Question:
How to get property Data from annotation?
I have:
'''
listSelected = [Properties]()
'''
I have problem to get image from list property to set it in pin
and have another problem to get my list to use in alertcontrollr to show my the property.
So how to do it?
'''
func drowPropertyOnMap(list: [Properties]) {
self.spinner.isHidden = false
self.spinner.startAnimating()
var annotations = [MKPointAnnotation]()
for (index, property) in list.enumerated() {
let propertyLat: CLLocationDegrees = property.Latitude as! CLLocationDegrees
let propertyLong: CLLocationDegrees = property.Longitude as! CLLocationDegrees
let coordinate = CLLocationCoordinate2D(latitude: propertyLat, longitude: propertyLong)
let span: MKCoordinateSpan = MKCoordinateSpanMake(0.1, 0.1)
let center: CLLocationCoordinate2D = CLLocationCoordinate2DMake(coordinate.latitude, coordinate.longitude)
let region: MKCoordinateRegion = MKCoordinateRegionMake(center, span)
self.mapView.setRegion(region, animated: true)
let pointAnnotation = MKPointAnnotation()
pointAnnotation.coordinate = coordinate
pointAnnotation.title = property.Title
pointAnnotation.subtitle = property.Description
annotations.append(pointAnnotation)
}
// stop spinner
self.spinner.stopAnimating()
self.spinner.isHidden = true
self.mapView.addAnnotations(annotations)
}
// MARK: - MapViewDelegate
func mapView(_ mapView: MKMapView, viewFor annotation: MKAnnotation) -> MKAnnotationView? {
if (annotation is MKUserLocation) {
//if annotation is not an MKPointAnnotation (eg. MKUserLocation),
//return nil so map draws default view for it (eg. blue dot)...
return nil
}
let reuseId = "test"
var annotationView = mapView.dequeueReusableAnnotationView(withIdentifier: reuseId)
if annotationView == nil {
annotationView = MKAnnotationView(annotation: annotation, reuseIdentifier: reuseId)
annotationView?.image = UIImage(named:"homeIconPin")
annotationView?.isEnabled = true
annotationView?.canShowCallout = true
let leftIconView = UIImageView(frame: CGRect(x: 0, y: 0, width: 53, height: 53))
leftIconView.image = UIImage(named: "IMG_3")
annotationView?.leftCalloutAccessoryView = leftIconView
let btn = UIButton(type: .infoLight)
annotationView?.rightCalloutAccessoryView = btn
return annotationView
} else {
//we are re-using a view, update its annotation reference...
annotationView?.annotation = annotation
}
return annotationView
}
func mapView(_ mapView: MKMapView, annotationView view: MKAnnotationView, calloutAccessoryControlTapped control: UIControl) {
let property = view.annotation as! Properties
let placeName = property.Title! as String
let placeInfo = property.Description! as String
let ac = UIAlertController(title: placeName, message: placeInfo, preferredStyle: .alert)
ac.addAction(UIAlertAction(title: "OK", style: .default))
present(ac, animated: true)
}
'''
So I need to call property in:
'''
func mapView(_ mapView: MKMapView, annotationView view: MKAnnotationView, calloutAccessoryControlTapped control: UIControl) {
}
'''
How to make that?
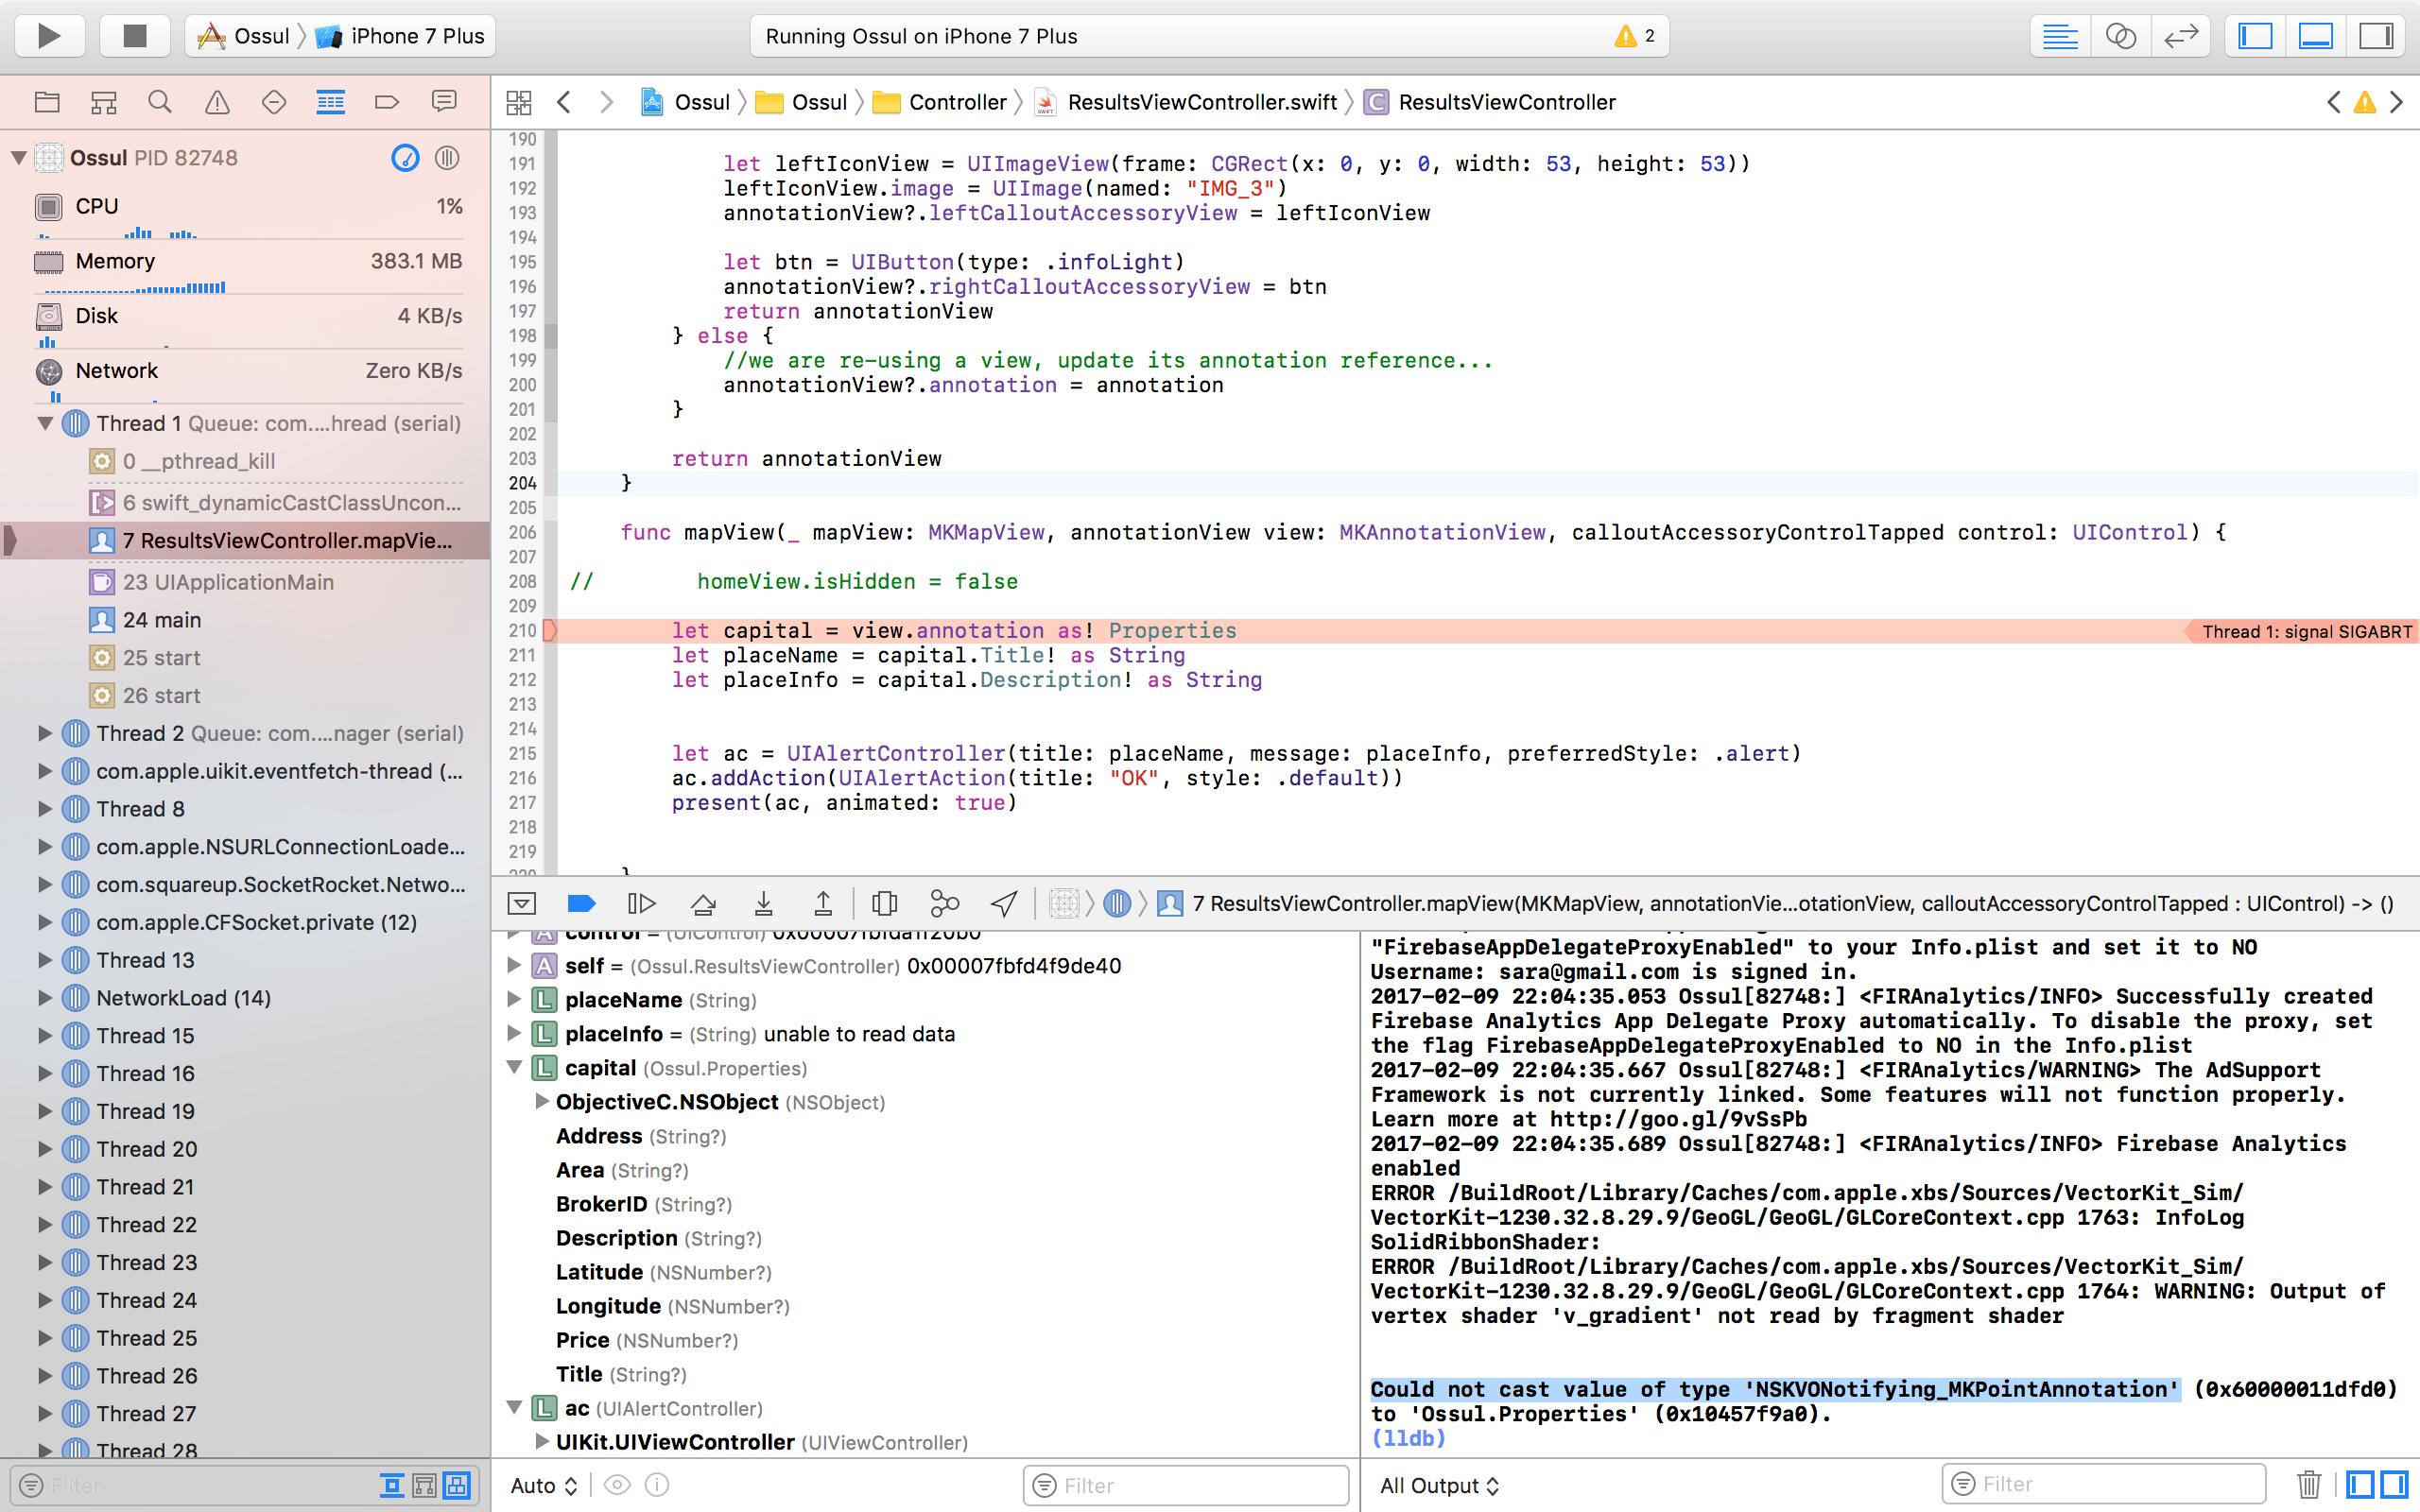
Answer: I was solve the problem so we need to add new from
to get index path from annotation
'''
import Foundation
import MapKit
class Annotation: MKPointAnnotation {
var index = 0
}
'''
after that we will go to our controller and add our code
'''
import UIKit
import MapKit
import CoreLocation
class ViewController: UIViewController, MKMapViewDelegate, CLLocationManagerDelegate {
var listSelected = [Properties]()
override func viewDidAppear(_ animated: Bool) {
super.viewDidAppear(true)
drowPropertyOnMap(list: listSelected)
}
// MARK: - drowPropertyOnMap
func drowPropertyOnMap(list: [Properties]) {
self.spinner.isHidden = false
self.spinner.startAnimating()
var annotations = [MKPointAnnotation]()
for (index, property) in list.enumerated() {
let propertyLat: CLLocationDegrees = property.Latitude as! CLLocationDegrees
let propertyLong: CLLocationDegrees = property.Longitude as! CLLocationDegrees
let coordinate = CLLocationCoordinate2D(latitude: propertyLat, longitude: propertyLong)
let span: MKCoordinateSpan = MKCoordinateSpanMake(0.5, 0.5)
let center: CLLocationCoordinate2D = CLLocationCoordinate2DMake(coordinate.latitude, coordinate.longitude)
let region: MKCoordinateRegion = MKCoordinateRegionMake(center, span)
self.mapView.setRegion(region, animated: true)
let pointAnnotation = Annotation()
pointAnnotation.index = index
pointAnnotation.coordinate = coordinate
pointAnnotation.title = property.Title
pointAnnotation.subtitle = property.Description
annotations.append(pointAnnotation)
}
// stop spinner
self.spinner.stopAnimating()
self.spinner.isHidden = true
self.mapView.addAnnotations(annotations)
}
// MARK: - MapViewDelegate
func mapView(_ mapView: MKMapView, viewFor annotation: MKAnnotation) -> MKAnnotationView? {
if !(annotation is Annotation)
{
return nil
}
let reuseId = "test"
var annotationView = mapView.dequeueReusableAnnotationView(withIdentifier: reuseId)
if annotationView == nil {
annotationView = MKAnnotationView(annotation: annotation, reuseIdentifier: reuseId)
annotationView?.image = UIImage(named:"homeIconPin")
annotationView?.isEnabled = true
annotationView?.canShowCallout = true
if let myAnnotation = annotation as? Annotation {
let selectedProp = listSelected[myAnnotation.index]
let imageString = selectedProp.Image
let leftIconView = UIImageView(frame: CGRect(x: 0, y: 0, width: 53, height: 53))
leftIconView.sd_setImage(with: URL(string: imageString ?? ""), placeholderImage: UIImage(named: "placeholderProperty.png"))
annotationView?.leftCalloutAccessoryView = leftIconView
}
let btn = UIButton(type: .infoLight)
annotationView?.rightCalloutAccessoryView = btn
return annotationView
} else {
//we are re-using a view, update its annotation reference...
annotationView?.annotation = annotation
}
return annotationView
}
func mapView(_ mapView: MKMapView, annotationView view: MKAnnotationView, calloutAccessoryControlTapped control: UIControl) {
homeView.isHidden = false
if let myAnnotation = view.annotation as? Annotation {
let selectedProp = listSelected[myAnnotation.index]
self.selectedTableData = selectedProp
self.homeTitleLabel.text = selectedProp.Title
self.homeSubtitleLabel.text = selectedProp.Description
let imageString = selectedProp.Image
self.homeImageView.sd_setImage(with: URL(string: imageString ?? ""), placeholderImage: UIImage(named: "placeholderProperty.png"))
}
}
}
'''